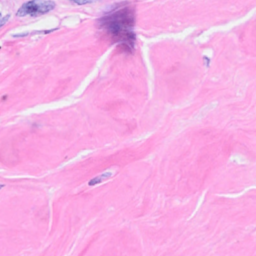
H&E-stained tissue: Breast